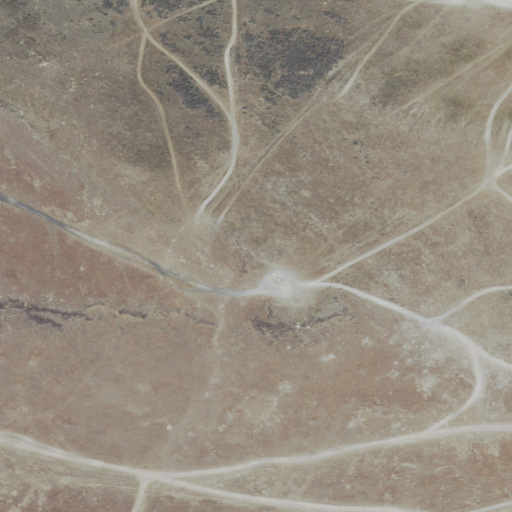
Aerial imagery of mountain in Idaho named Pickles Butte containing grassland and shrub